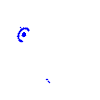
Particle: pion